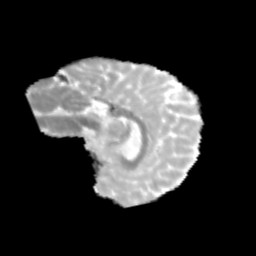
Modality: MD
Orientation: sagittal
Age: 13
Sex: female
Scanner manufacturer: siemens
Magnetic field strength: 3 T
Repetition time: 3.8 s
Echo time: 0.07 s